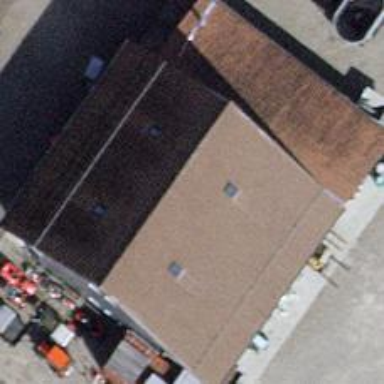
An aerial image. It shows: Building.